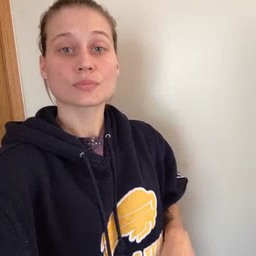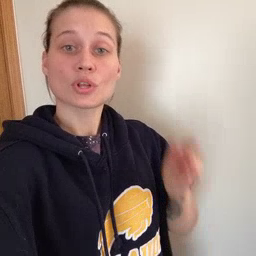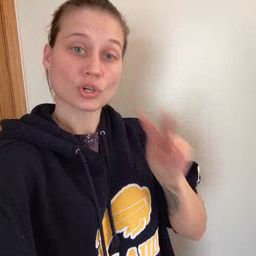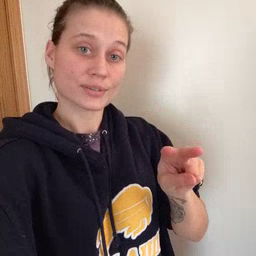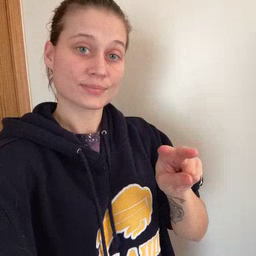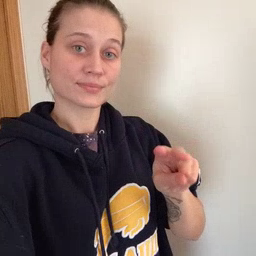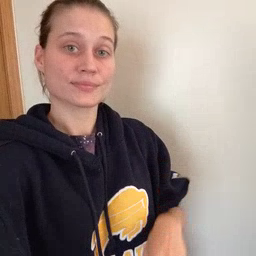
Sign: look